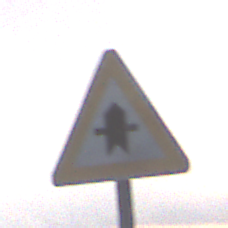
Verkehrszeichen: Vorfahrt
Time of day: SunriseSunset
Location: Outdoor (Nature)
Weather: Overcast
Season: NotSpecified
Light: Natural